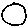
Label: circle